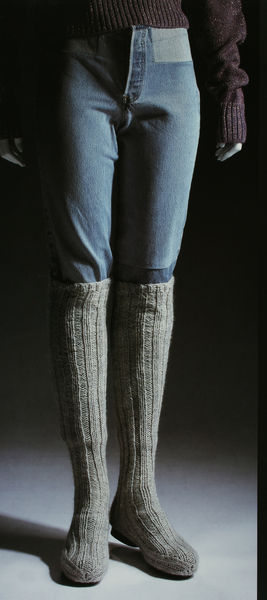
Titel: Pullover, Jeans, Slipper und Schuhüberzieher
Künstler: Martin Margiela
Standort: Kyoto (Japan)
Institution: Kyoto Costume Institute
Schlagwörter: blau, schatten, ausschnitt, grau, licht, weiss, mode, hose, kleidung, stoff, strick, hosen, warm, weis, winter, detail, jeans, socken, strumpf, foto, fotografie, photographie, strümpfe, stiefel, puppe, photo, kniestrümpfe, gamaschen, pullover, pulli, gestrickt, kleiderpuppe, pulover, blue jeans, jblue jeans, jumper, reissverschluß, reißverschlu